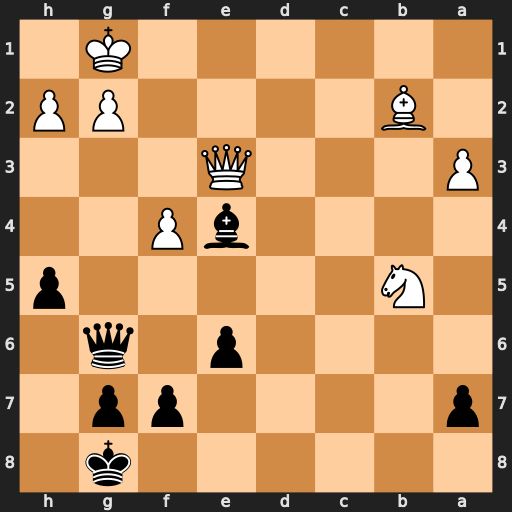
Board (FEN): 6k1/p4pp1/4p1q1/1N5p/4bP2/P3Q3/1B4PP/6K1
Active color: b
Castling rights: -
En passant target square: -
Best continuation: Qxg2#